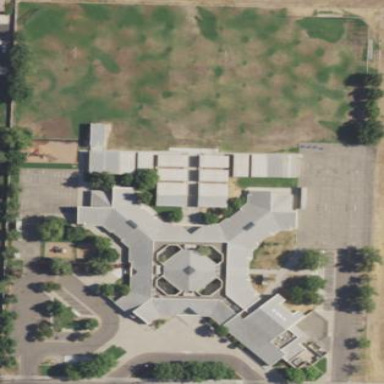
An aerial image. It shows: School.